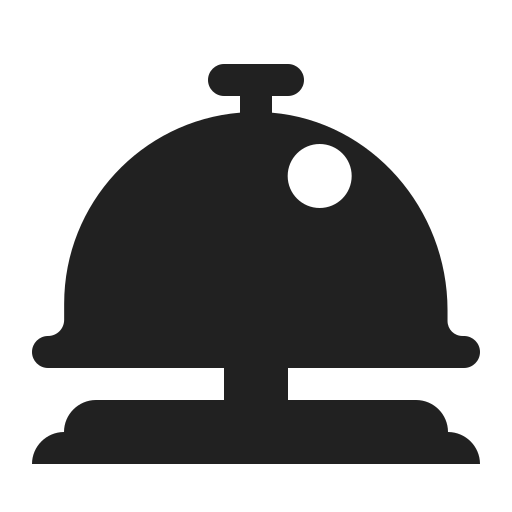
bellhop bell high contrast